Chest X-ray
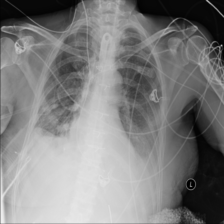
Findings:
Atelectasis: negative
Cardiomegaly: negative
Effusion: positive
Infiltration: negative
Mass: negative
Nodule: negative
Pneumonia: negative
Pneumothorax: negative
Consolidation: negative
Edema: negative
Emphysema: negative
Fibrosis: negative
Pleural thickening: negative
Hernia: negative